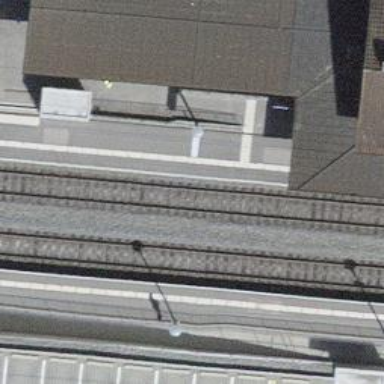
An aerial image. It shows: Railway stop with public transport stop position.